Interaction volume radius: 5 \u00c5
Interaction volume height: 15 \u00c5
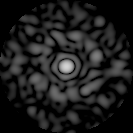
Disorder parameter: 0.8543